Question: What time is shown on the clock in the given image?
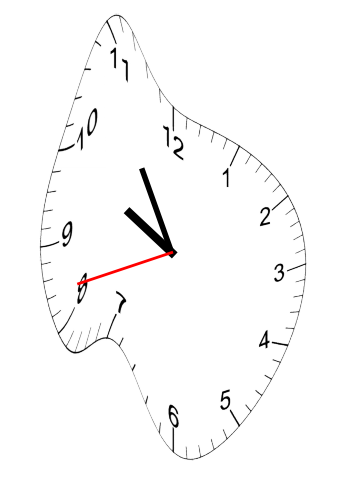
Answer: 09:54:42